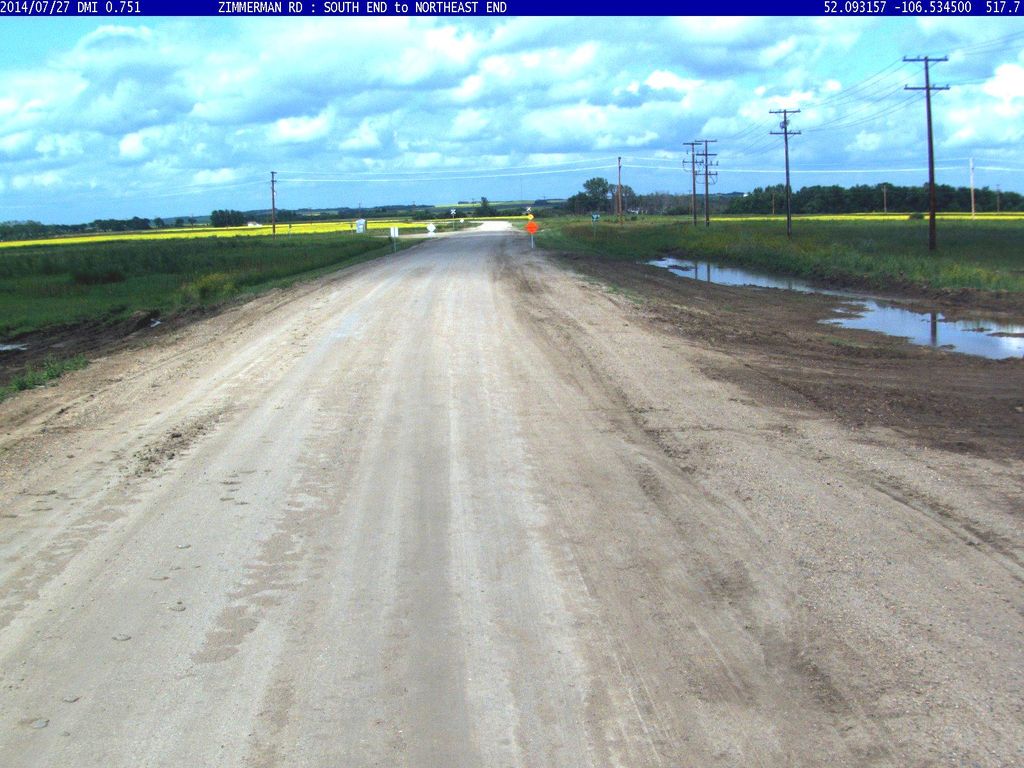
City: saskatoon